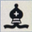
Piece: bB